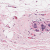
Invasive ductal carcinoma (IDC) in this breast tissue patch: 0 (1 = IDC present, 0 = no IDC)